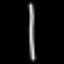
Label: line